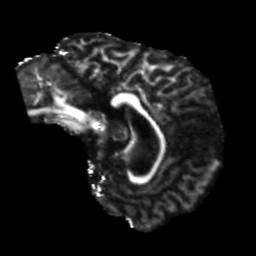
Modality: FA
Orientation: sagittal
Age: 61
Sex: male
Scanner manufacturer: siemens
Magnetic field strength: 3 T
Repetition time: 5.47 s
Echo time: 0.0854 s